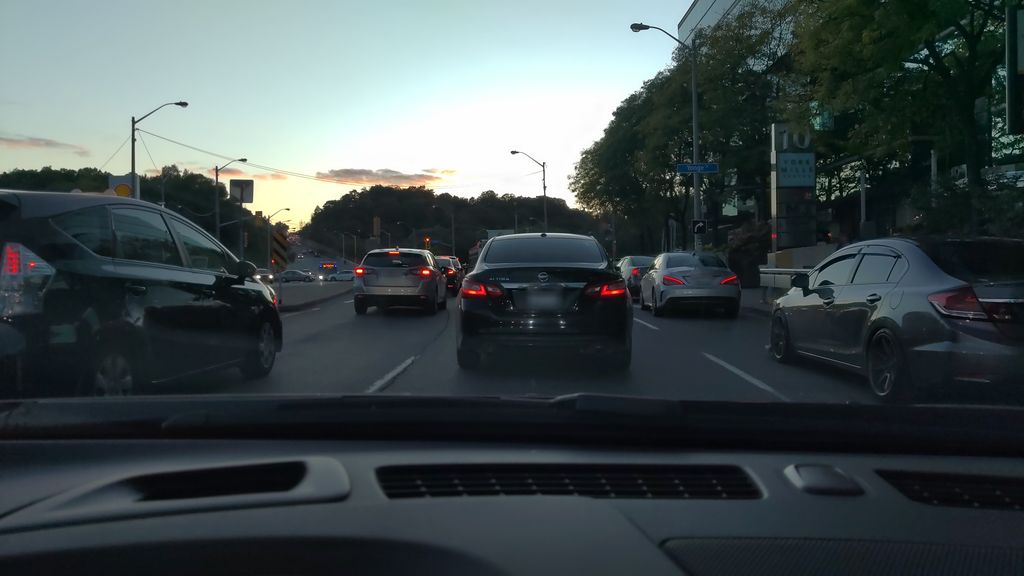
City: toronto